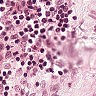
Metastatic tissue present: no